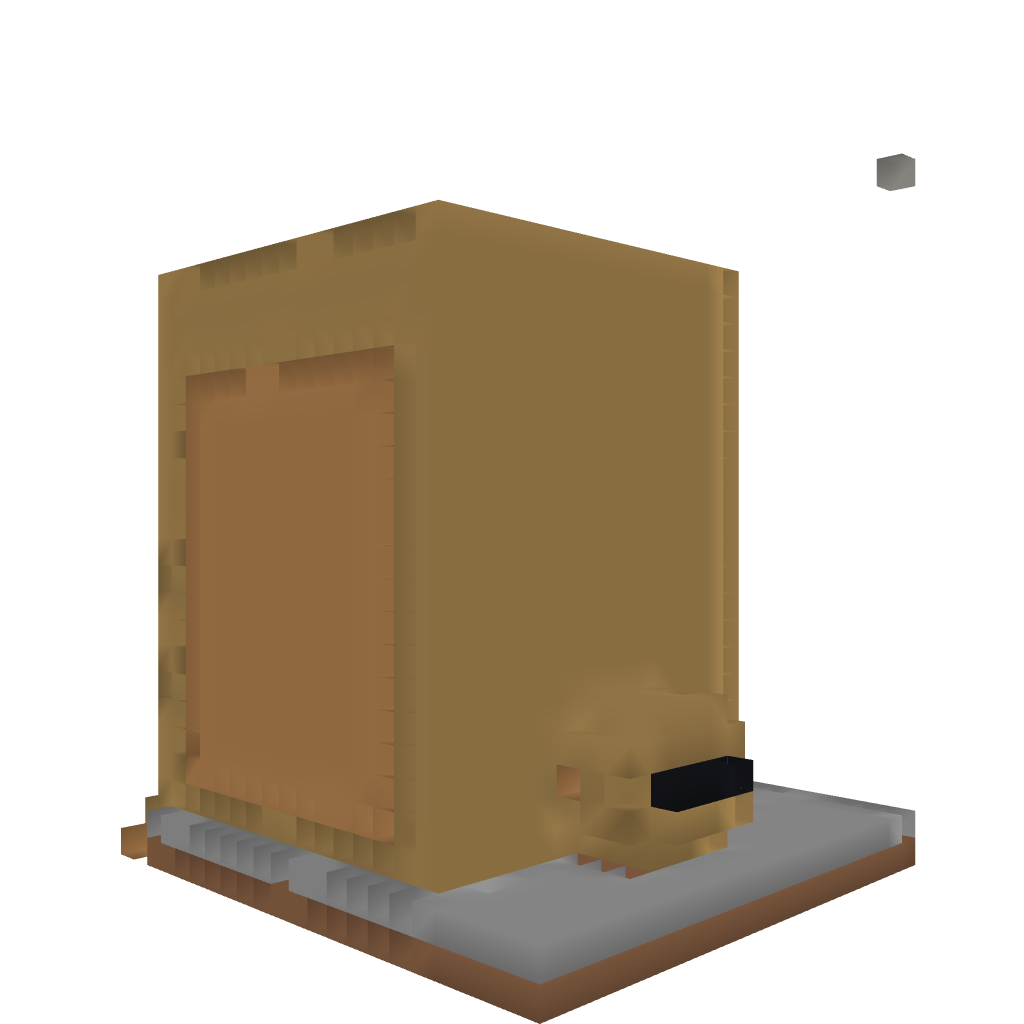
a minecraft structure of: Epic Draw my thing